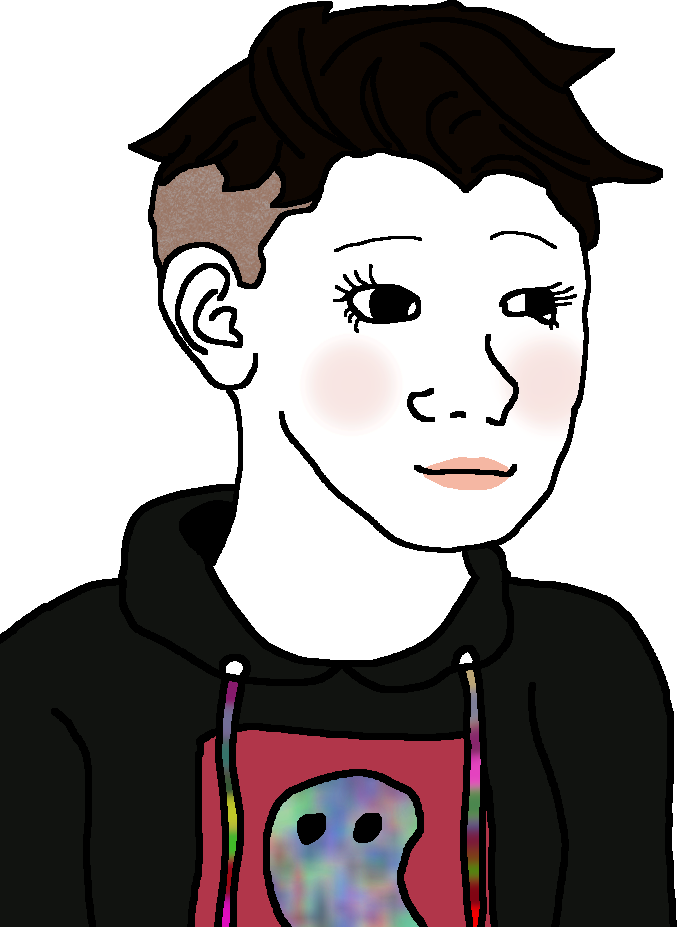
Label: 5_Trad_Wife